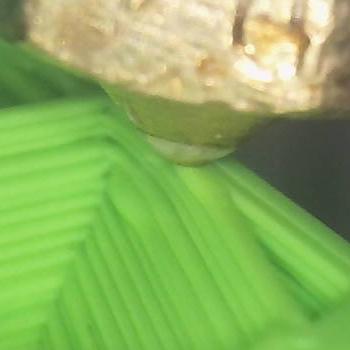
Flow rate: 112%